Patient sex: M
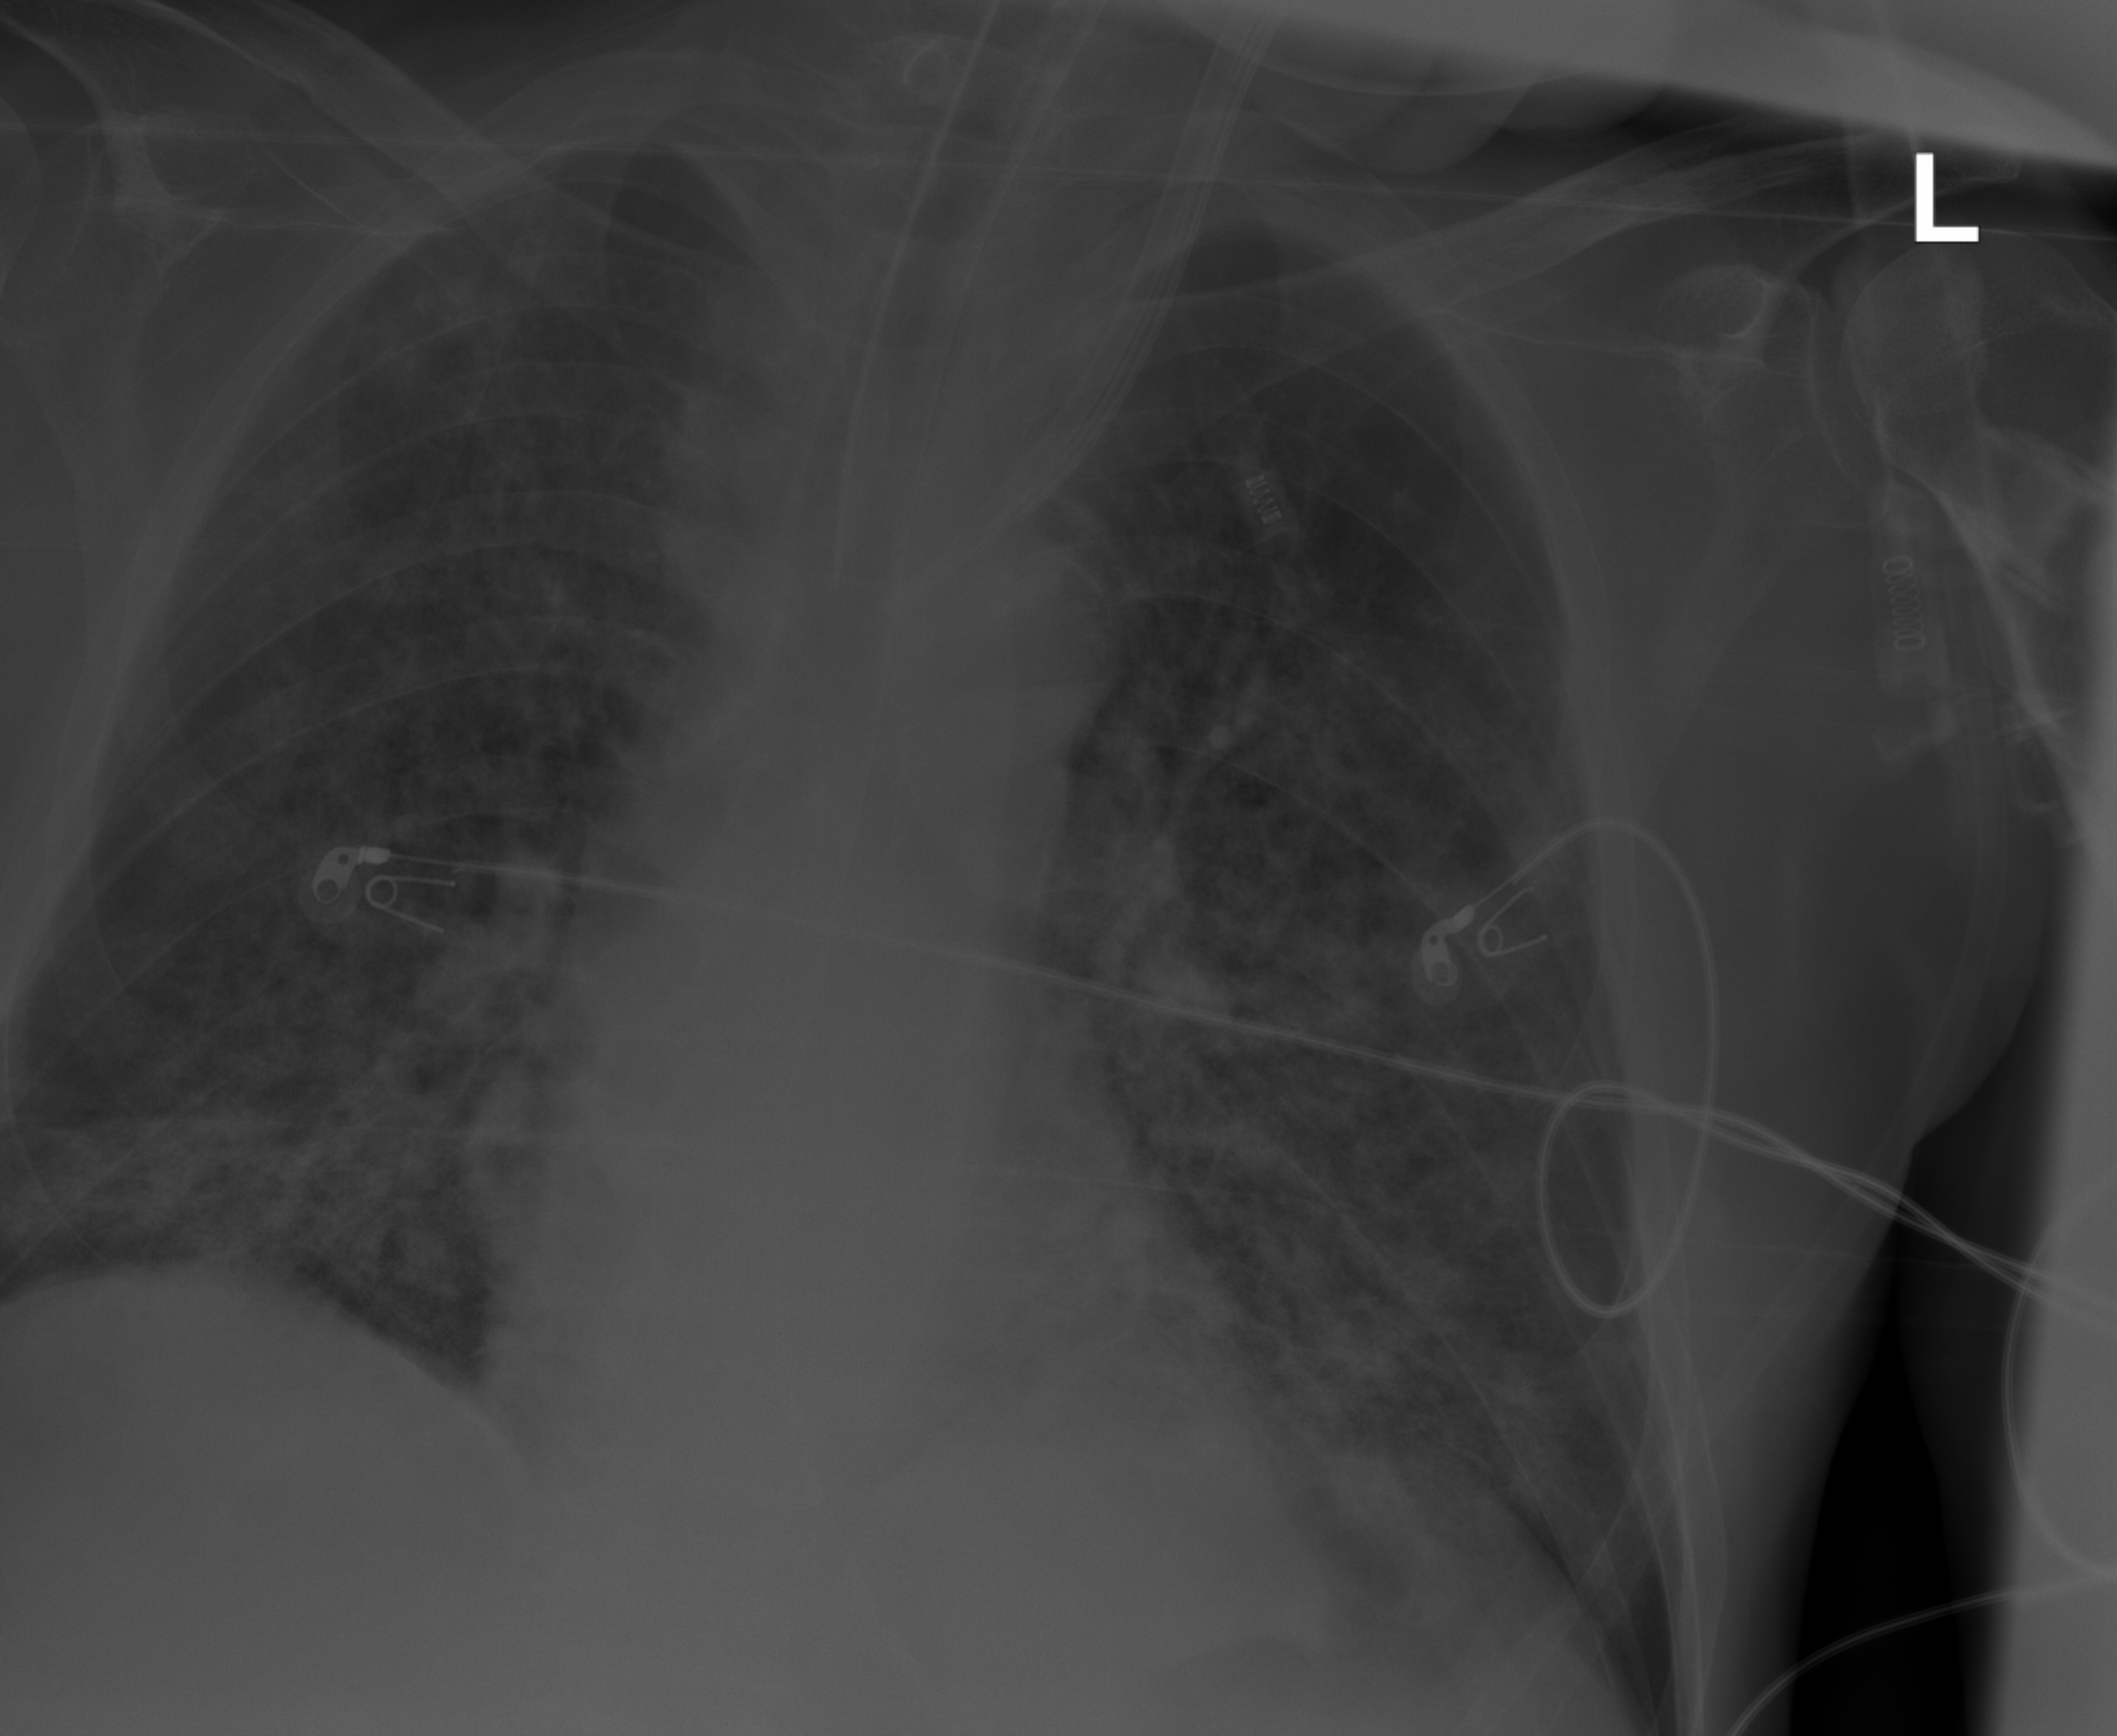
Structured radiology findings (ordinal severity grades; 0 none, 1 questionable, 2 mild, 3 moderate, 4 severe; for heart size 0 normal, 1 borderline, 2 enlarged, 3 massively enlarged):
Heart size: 0
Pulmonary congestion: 0
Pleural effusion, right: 0
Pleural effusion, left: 0
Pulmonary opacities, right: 3
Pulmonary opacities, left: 3
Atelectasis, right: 0
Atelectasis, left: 0